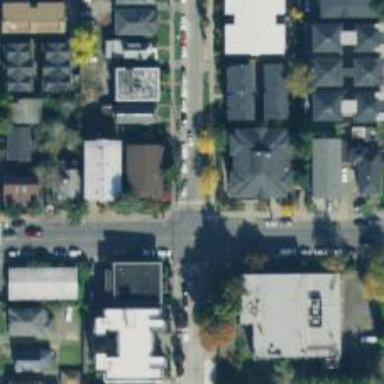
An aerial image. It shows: Residential road with separate sidewalk.